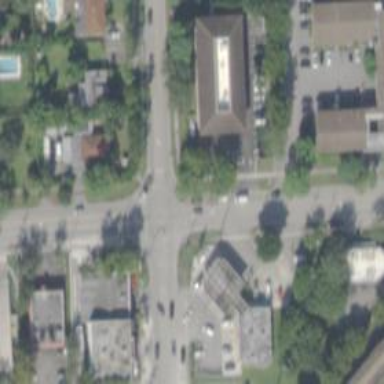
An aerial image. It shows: Crossing road.